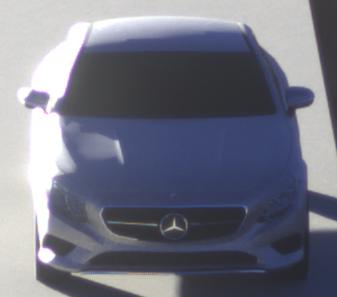
Make: Mercedes-Benz
Model: S 400 Coupé
Detailed model: S-Class (217) Coupé
Model produced from: 2015/10
Model produced until: 2017/09
Doors: 2
Color: white
Road condition: dry road
Daytime: sunrise or sunset
Contrast: low contrast